Question: I have two constraints on a UILabel pinning the lead and the tail to the superview.
The problem is, when I open the view in the app, I get this error:
'''
2015-04-11 22:00:24.319 TradingPost[7610:60b] Unable to simultaneously satisfy constraints.
Probably at least one of the constraints in the following list is one you don't want. Try this: (1) look at each constraint and try to figure out which you don't expect; (2) find the code that added the unwanted constraint or constraints and fix it. (Note: If you're seeing NSAutoresizingMaskLayoutConstraints that you don't understand, refer to the documentation for the UIView property translatesAutoresizingMaskIntoConstraints)
(
"<NSLayoutConstraint:0x17e9da10 H:[UILabel:0x17ef3ca0]-(12)-| (Names: '|':UITableViewCellContentView:0x17eaceb0 )>",
"<NSLayoutConstraint:0x17e9da40 H:|-(88)-[UILabel:0x17ef3ca0] (Names: '|':UITableViewCellContentView:0x17eaceb0 )>",
"<NSAutoresizingMaskLayoutConstraint:0x17eb1b00 h=--& v=--& H:[UITableViewCellContentView:0x17eaceb0(0)]>"
)
Will attempt to recover by breaking constraint
<NSLayoutConstraint:0x17e9da10 H:[UILabel:0x17ef3ca0]-(12)-| (Names: '|':UITableViewCellContentView:0x17eaceb0 )>
'''
It then proceeds to function as if all of the constraints were working with intended functionality.
Here's a screenshot of my constraints for clarity:

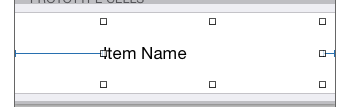
Answer: I am gussing you are using a UITableView and creating a custom cell.
Create a subclass of UITableViewCell, assign that class to your custom cell and overwrite the 'awakeFromNib' as follows:
'''
- (void)awakeFromNib {
[super awakeFromNib];
self.contentView.autoresizingMask = UIViewAutoresizingFlexibleWidth | UIViewAutoresizingFlexibleHeight;
}
'''